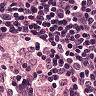
Metastatic tissue present: no